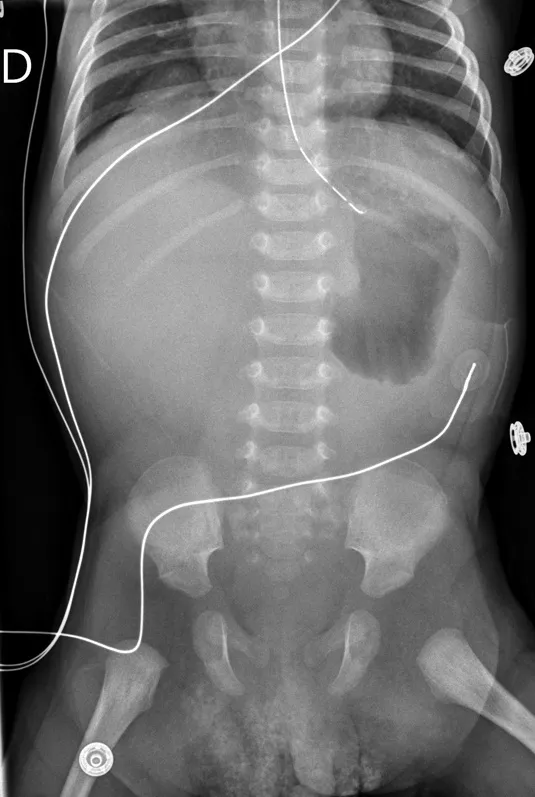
Dilated stomach at 5 weeks of age.
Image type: radiology (x_ray)